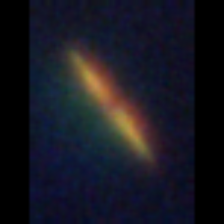
Taxon: Pennate
Group: Diatoms